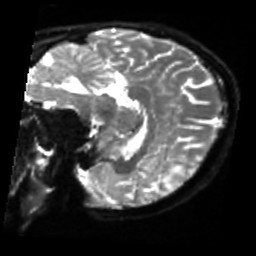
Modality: sbref
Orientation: sagittal
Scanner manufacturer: siemens
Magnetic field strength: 3 T
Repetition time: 4 s
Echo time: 0.0594 s